Question: I'm using Eclipse with PyDev for my Django project. Everything fine except when editing html, there dotted underline for each line of HTML.
How can I remove these dotted line?
This is my screenshot.

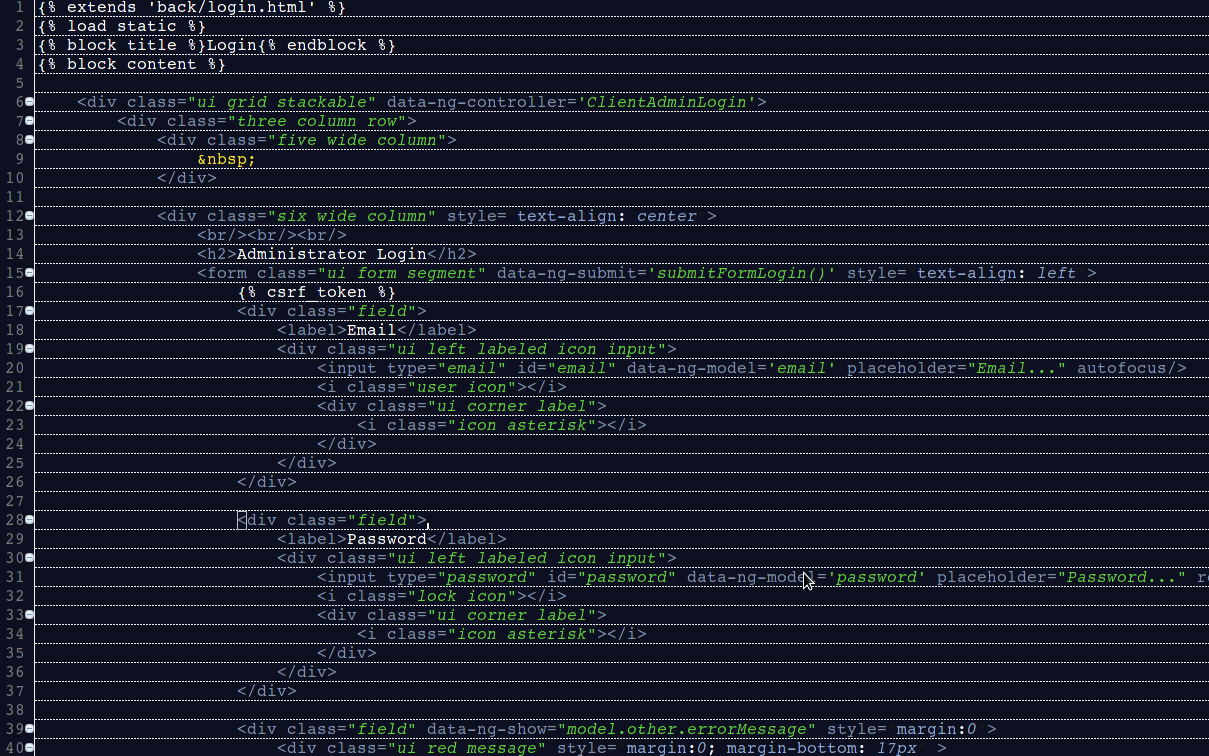
Answer: Happened to me as well, but in Java editor :)
It was probable loaded by one of Jeeeyul's themes, and can be changed in
Eclipse Preferences > General > Appearance > Jeeeyul's Themes
look in the Editor tab
screenshot